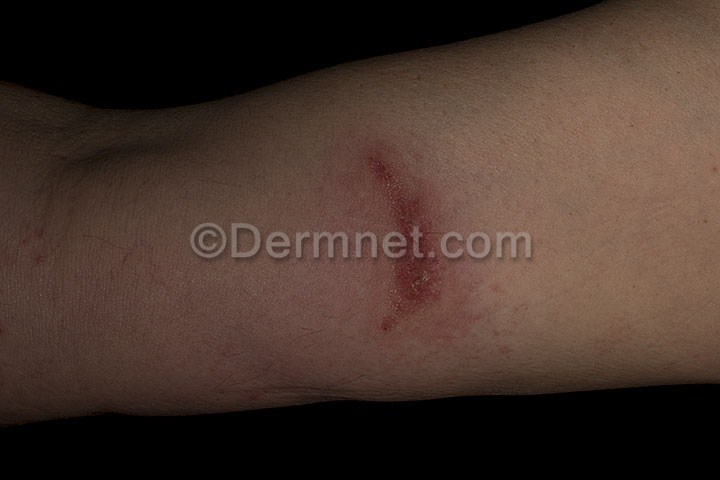
Disease: Poison Ivy Photos and other Contact Dermatitis